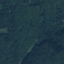
Land use / land cover class: Forest